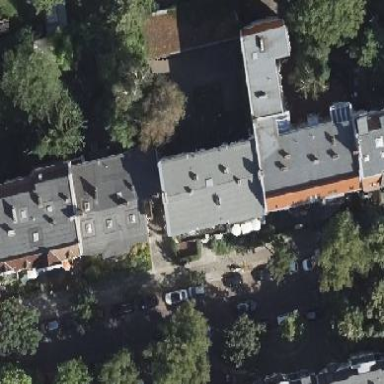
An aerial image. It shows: Image showing building with apartments.